Field crop: maize
Growth stage: 2
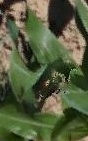
Species: maize